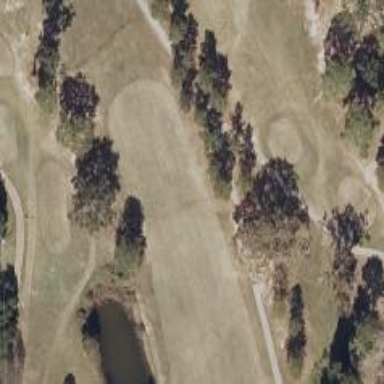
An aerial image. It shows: View of golf hole.